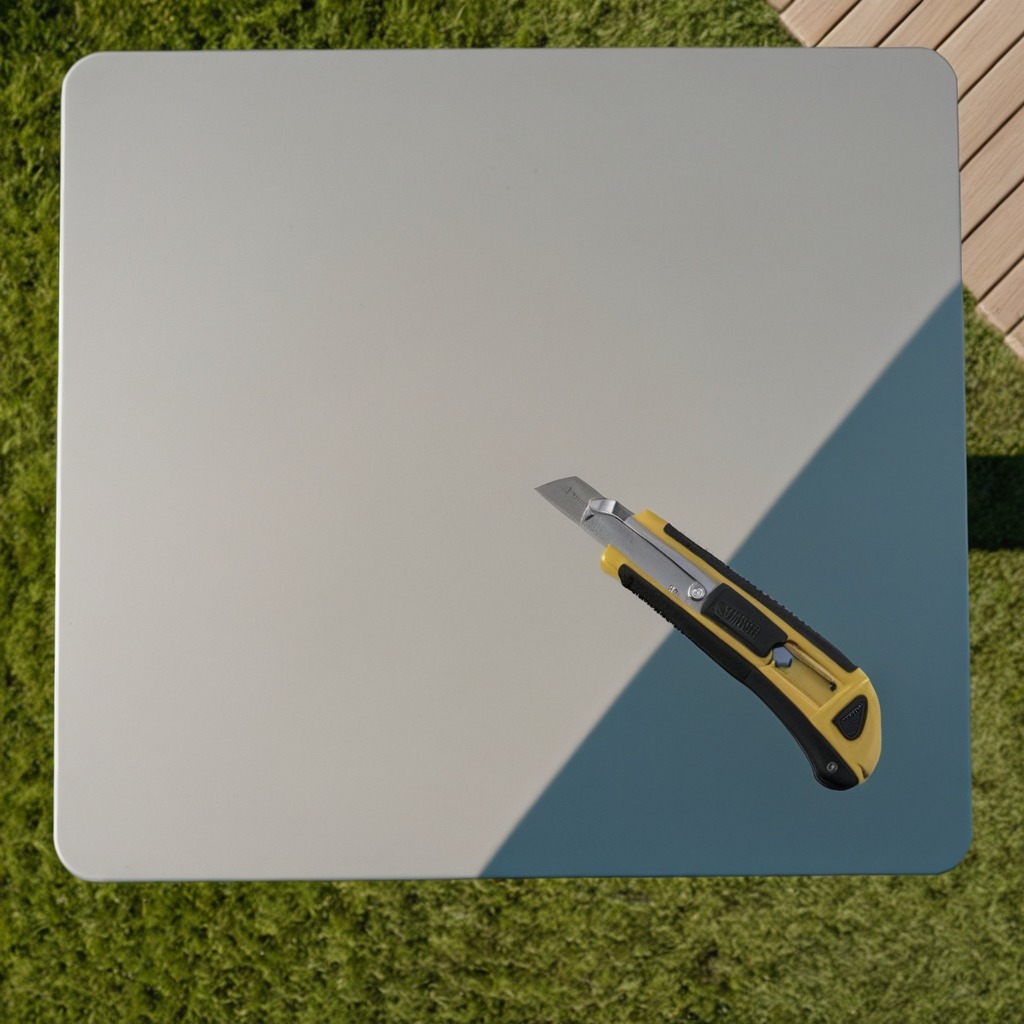
A utility knife lies on a clean utility table in a temporary outdoor tool station textured surface afternoon light completely empty no clutter no objects on or around the table